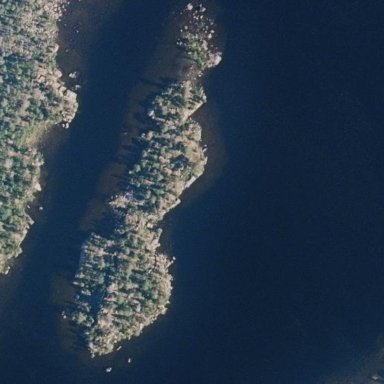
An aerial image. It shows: Islet.